Question: I was doing a time profiling at startup for my mac app and I don't remember seeing this class being called in snow leopard, but can't be sure.
Does anyone know what is it for?

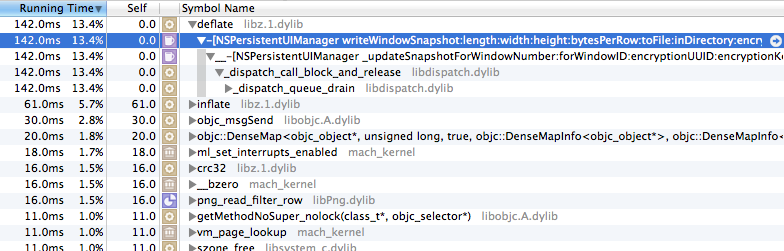
Answer: That's Lions new feature for saving and restoring the window states like position, etc. It "persists" the "UI" by compressing (aka deflate) and later restores it by "inflating" them.